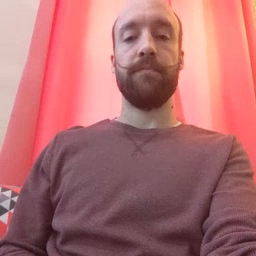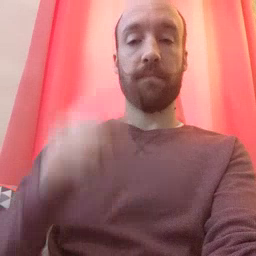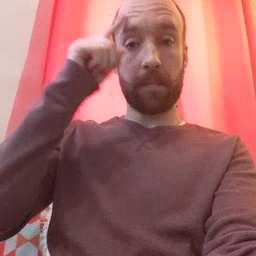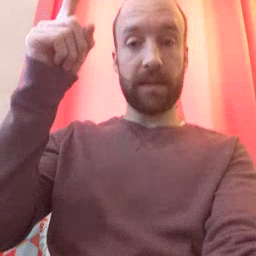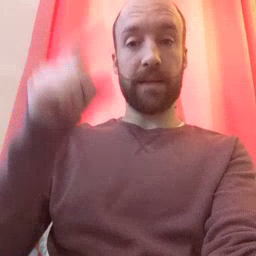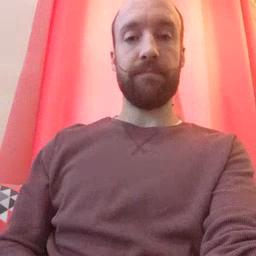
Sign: penny